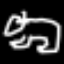
Label: frog